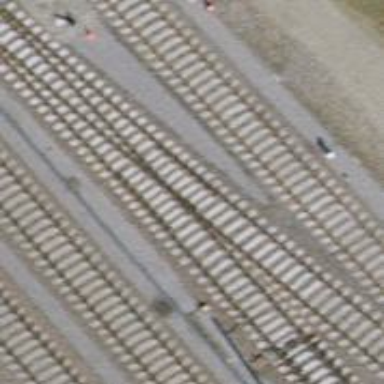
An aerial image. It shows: Railway spur track with electrified contact lines.